Interaction volume radius: 10 \u00c5
Interaction volume height: 10 \u00c5
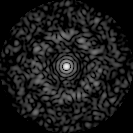
Disorder parameter: 0.8523